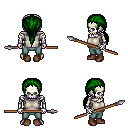
a pixel art fantasy rpg character, male body template, skeleton, white sleeveless shirt, teal pants, green ponytail hairstyle, brown shoes, spear, four views (front, back, left, right), 2x2 character sprite sheet, small pixel art, hard edges, no anti-aliasing